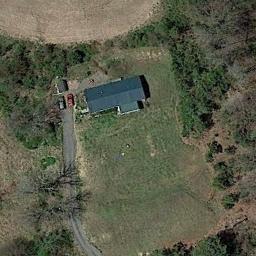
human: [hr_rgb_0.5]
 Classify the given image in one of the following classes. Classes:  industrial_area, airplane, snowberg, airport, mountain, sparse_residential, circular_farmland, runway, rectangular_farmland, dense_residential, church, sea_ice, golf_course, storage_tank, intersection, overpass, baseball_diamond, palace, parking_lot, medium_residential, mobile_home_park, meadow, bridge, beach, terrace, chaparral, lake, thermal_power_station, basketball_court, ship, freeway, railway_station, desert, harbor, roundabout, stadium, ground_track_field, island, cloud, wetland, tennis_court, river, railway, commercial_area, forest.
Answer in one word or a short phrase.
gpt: sparse_residential